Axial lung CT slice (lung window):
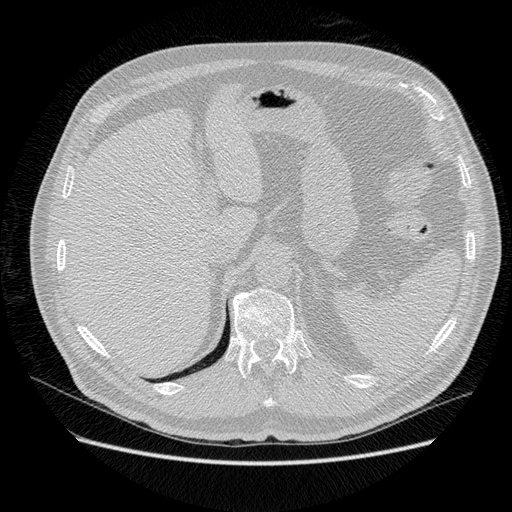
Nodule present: no